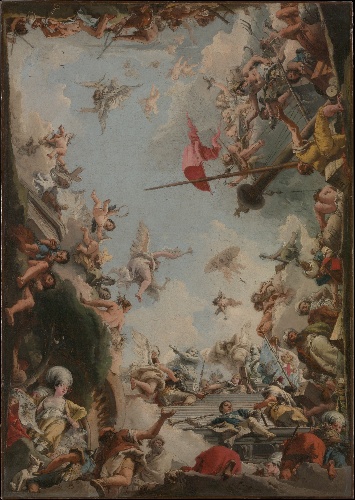
Title: The Glorification of the Giustiniani Family
Artist: Giovanni Domenico Tiepolo
Artist bio: Italian, Venice 1727–1804 Venice
Date: 1783
Object type: Painting, sketch for a ceiling painting
Classification: Paintings
Medium: Oil on canvas
Dimensions: 46 x 32 1/2 in. (116.8 x 82.6 cm)
Department: European Paintings
Credit line: John Stewart Kennedy Fund, 1913
Accession year: 1913
Repository: Metropolitan Museum of Art, New York, NY
Tags: Men|Women|Putti|Neptune|Sky